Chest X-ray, AP view. Patient: 61 years old, sex M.
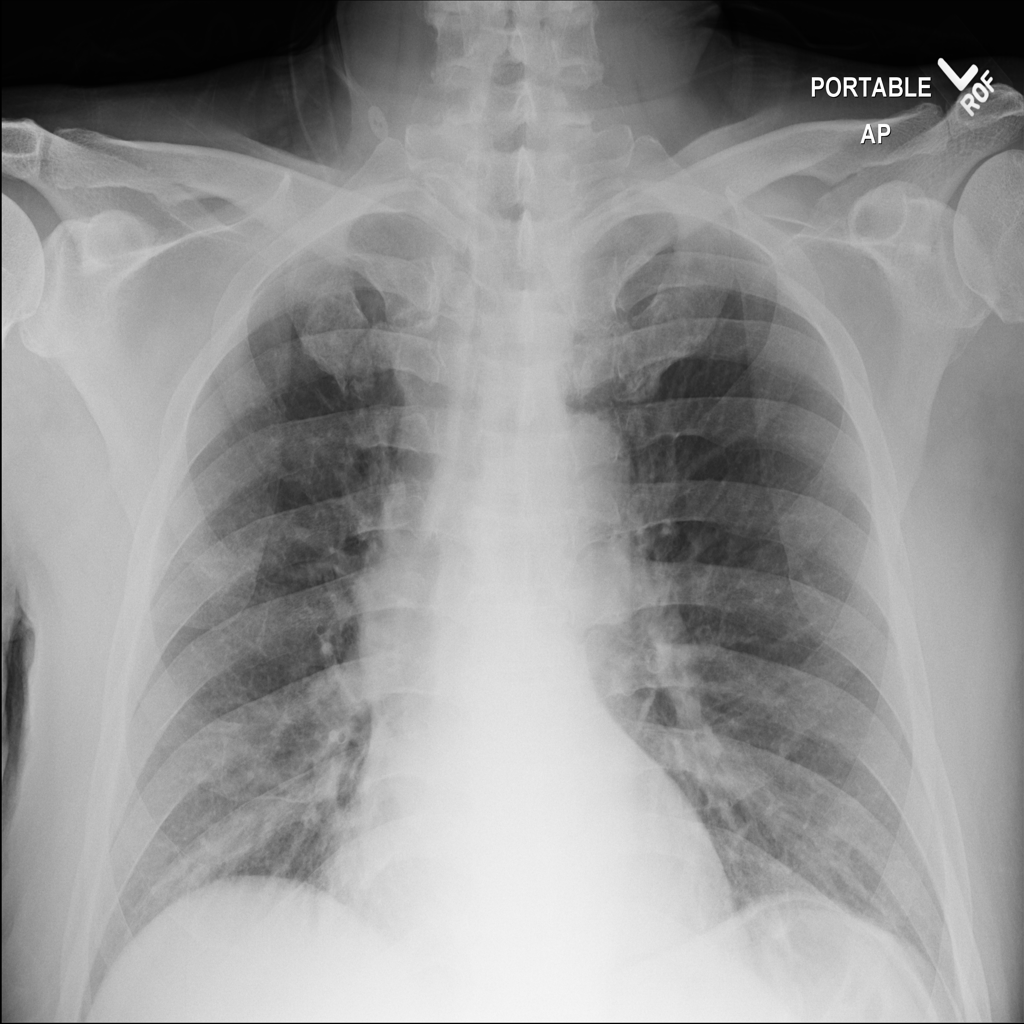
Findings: No Finding